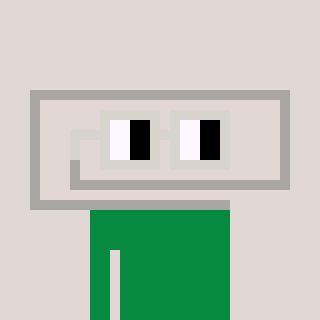
a pixel art character with square light gray glasses, a paperclip-shaped head and a green-colored body on a warm background